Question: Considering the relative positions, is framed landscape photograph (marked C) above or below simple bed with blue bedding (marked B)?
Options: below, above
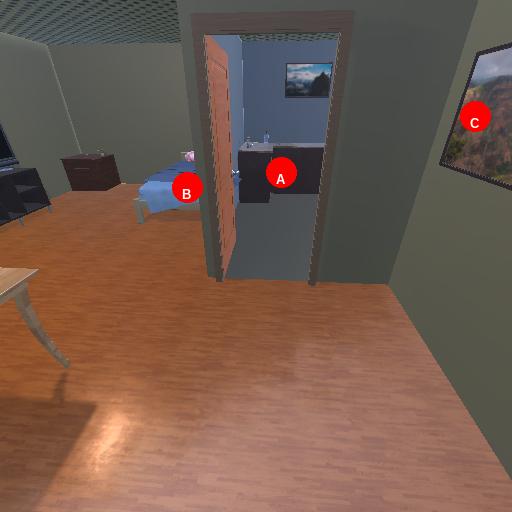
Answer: below